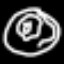
Label: donut